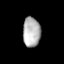
Tissue: lung
Cell type: Epithelial cells
Senescence score: 0.1937
Nuclear area (px): 509
Mean DAPI intensity: 179.521